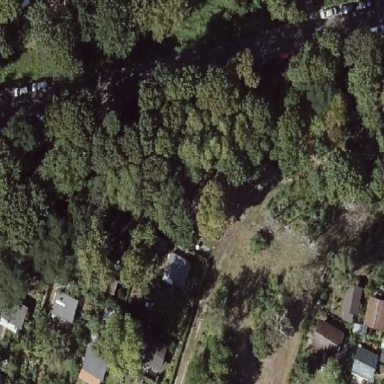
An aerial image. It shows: Forest with mixed types of leaves.